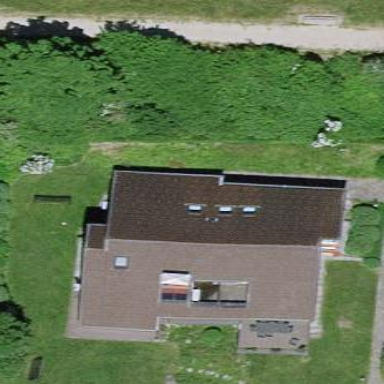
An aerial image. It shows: Residential building.